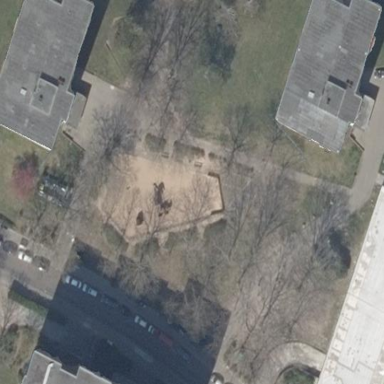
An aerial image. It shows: Playground area for leisure land.